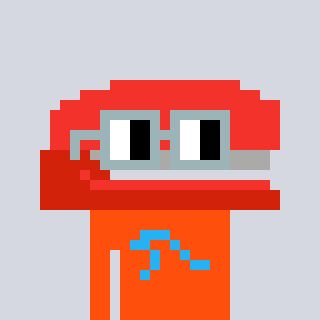
a pixel art character with square dark gray glasses, a stapler-shaped head and a orange-colored body on a cool background